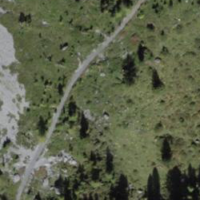
EUNIS habitat code: 24
Species observed at this site:
Falco tinnunculus
Dryas octopetala